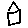
Label: house